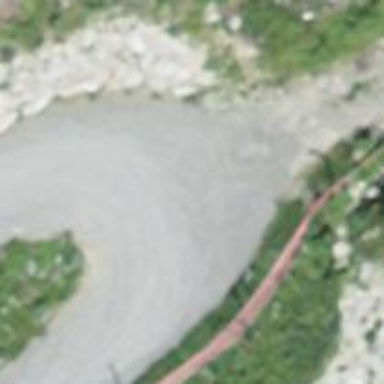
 specifically designed for downhill skiing."